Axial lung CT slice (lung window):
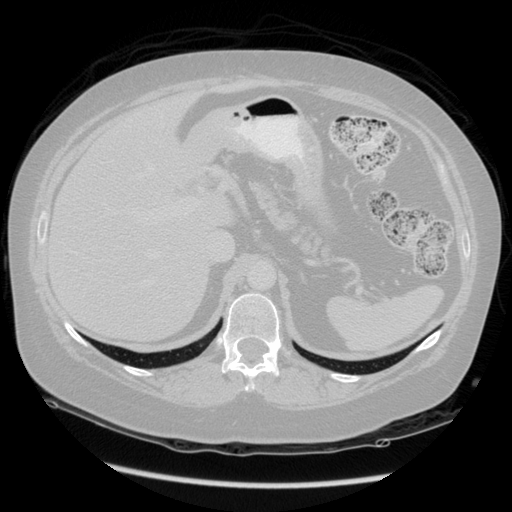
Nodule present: no